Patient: sex M, age 45
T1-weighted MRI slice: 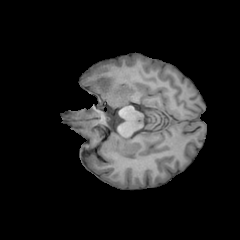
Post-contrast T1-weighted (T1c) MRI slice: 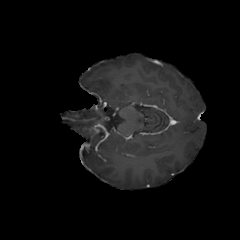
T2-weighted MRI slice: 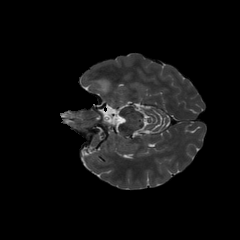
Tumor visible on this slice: yes
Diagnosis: Oligodendroglioma, IDH-mutant, 1p/19q-codeleted
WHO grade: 2